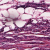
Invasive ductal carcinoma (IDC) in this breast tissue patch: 1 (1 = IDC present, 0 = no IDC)